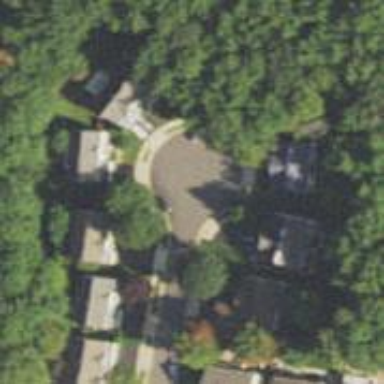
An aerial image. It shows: Residential road with asphalt surface. Sidewalk is present on the left side.